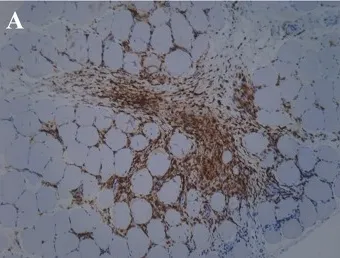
Immunohistochemical examination of the muscle near the mass. (A) Anti-CD4+ T cell monoclonal antibody immunohistochemical staining, positive expression of CD4+ in a large number of inflammatory cells (x100).
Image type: pathology (immunostaining)